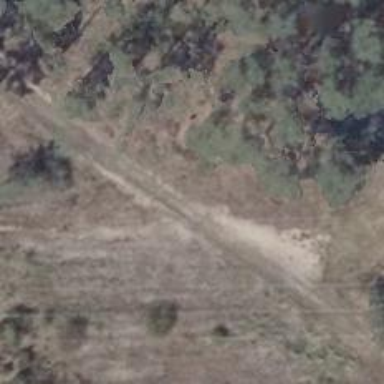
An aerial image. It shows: Track with grade 5 tracktype.